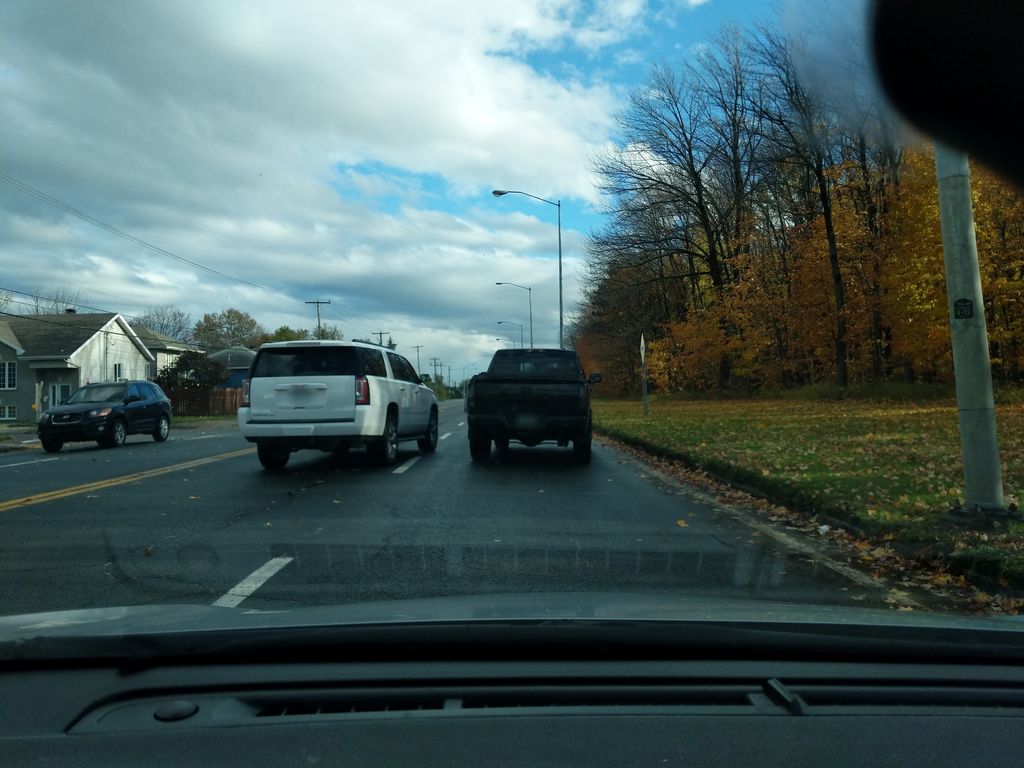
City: quebec_city